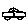
Label: car